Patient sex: M
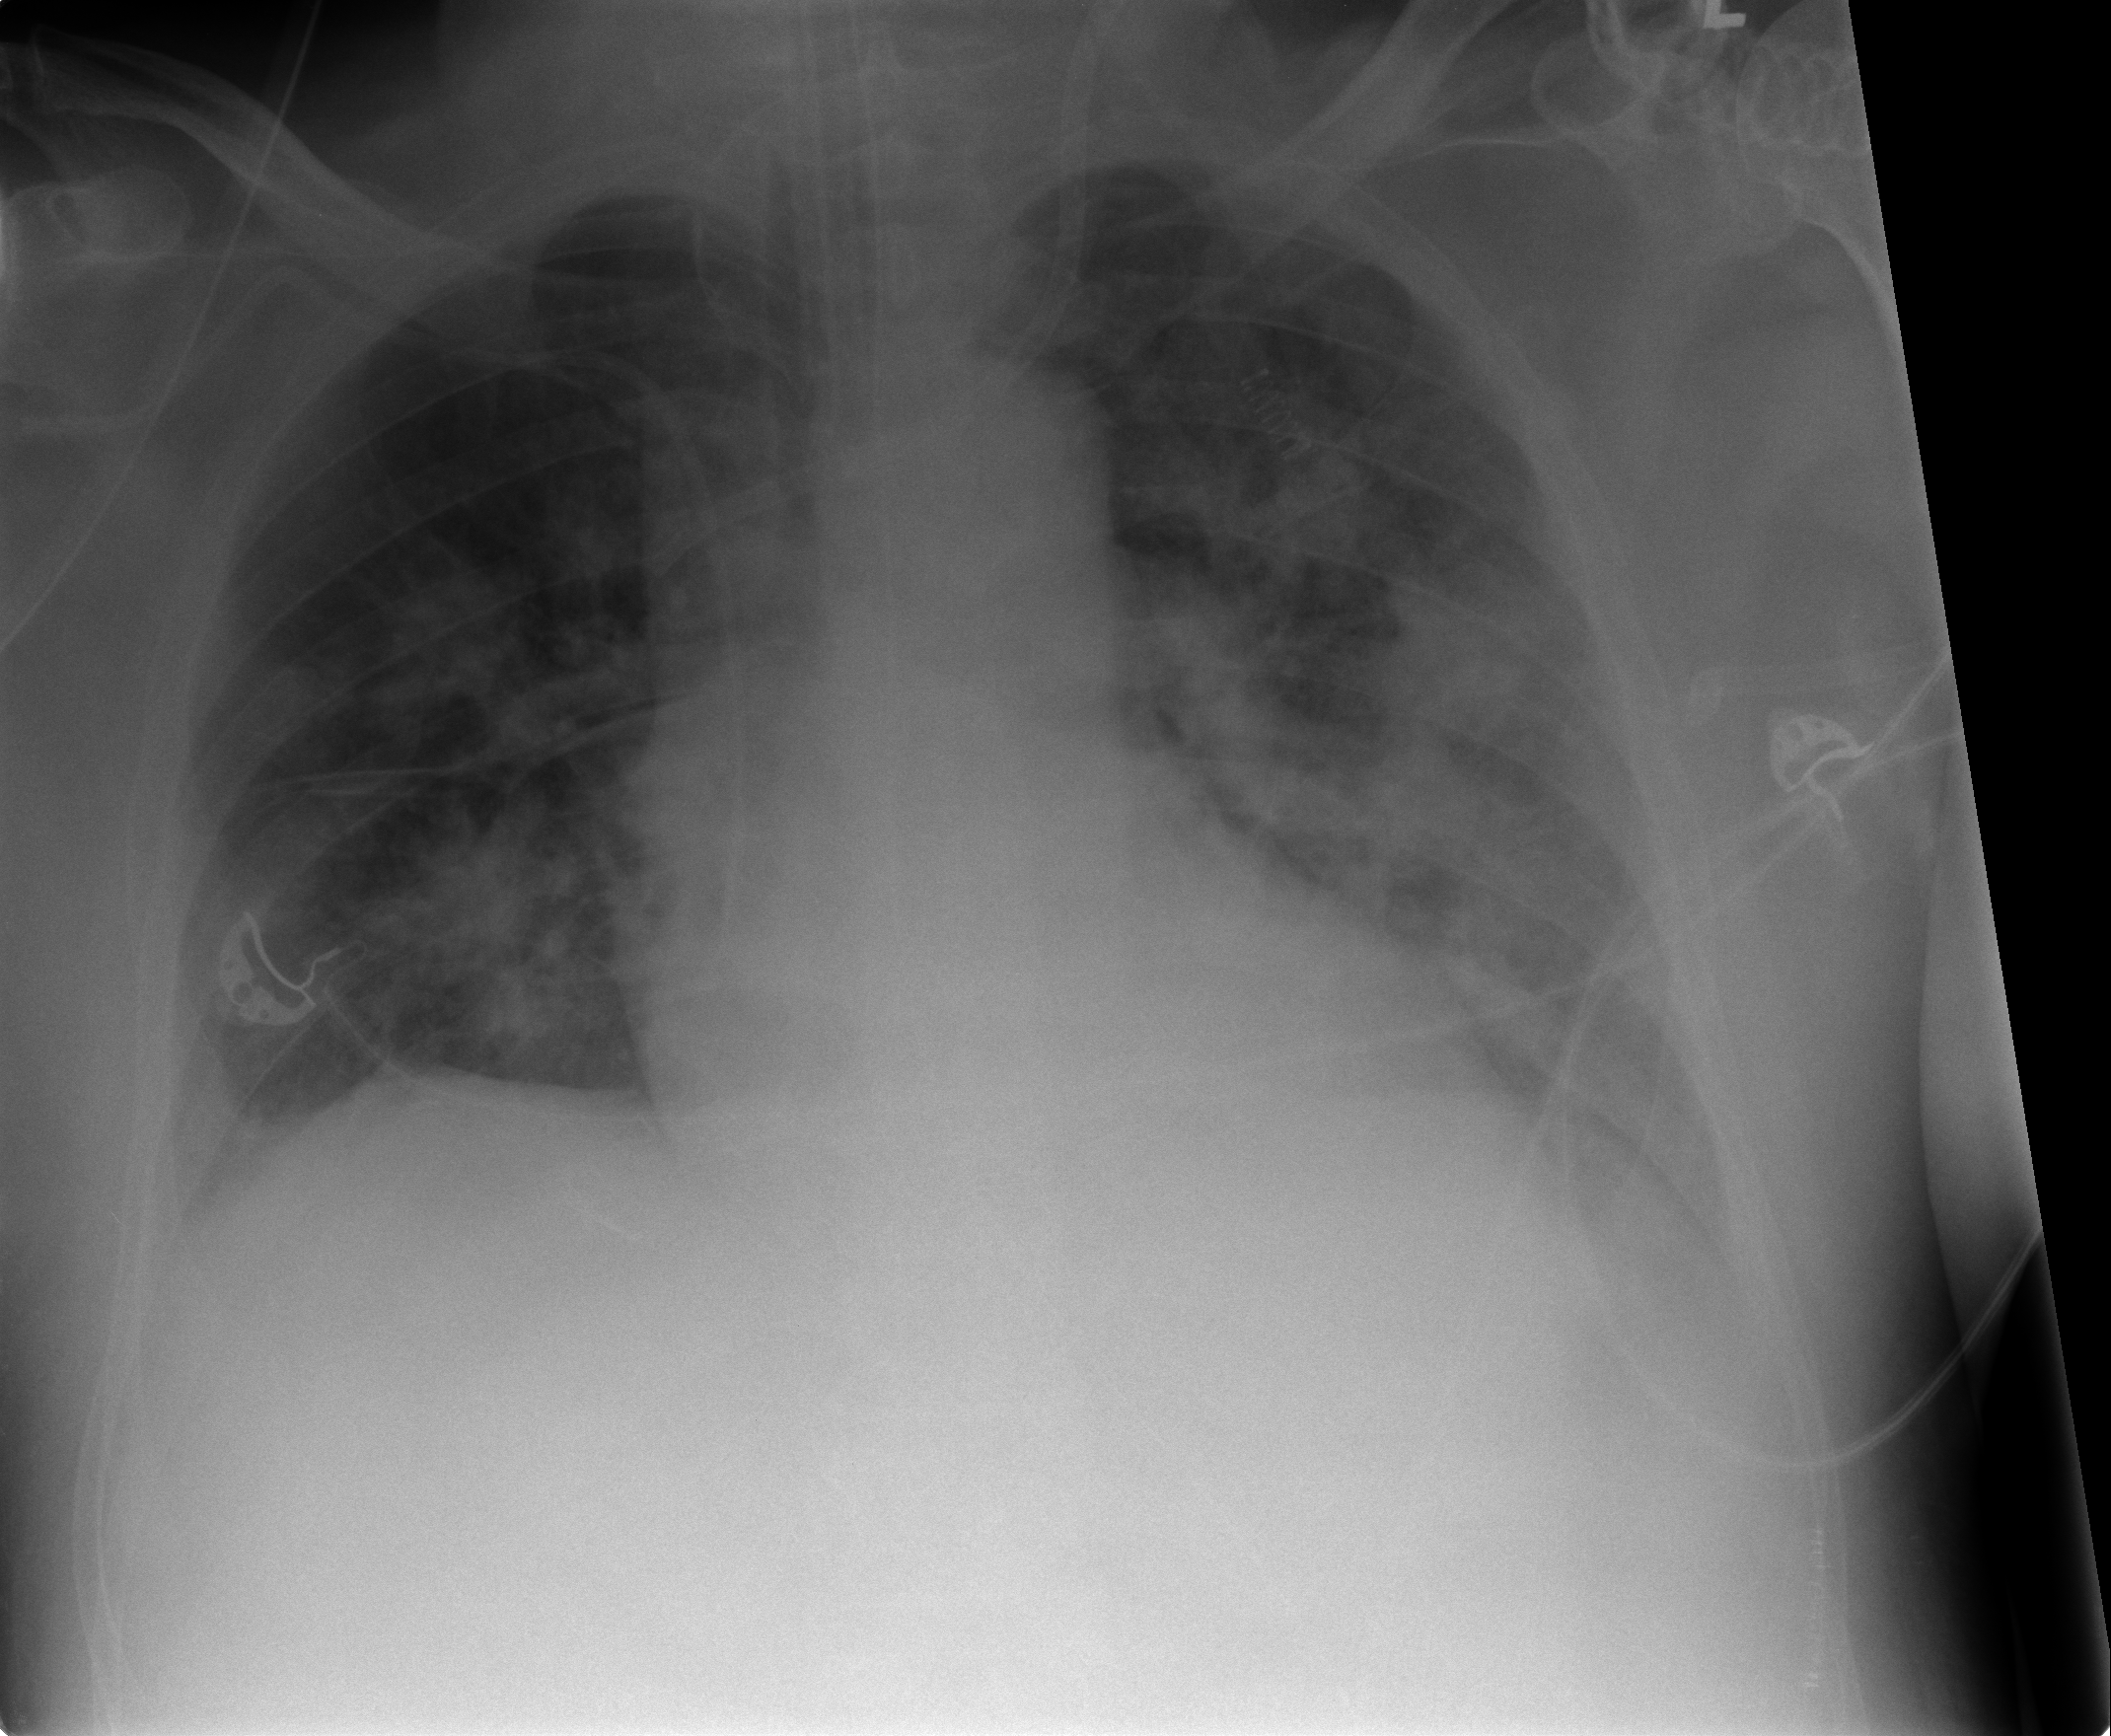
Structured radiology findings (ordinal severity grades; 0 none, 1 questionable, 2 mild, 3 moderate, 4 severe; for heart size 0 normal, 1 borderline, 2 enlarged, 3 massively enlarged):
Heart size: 0
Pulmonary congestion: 0
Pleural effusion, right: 2
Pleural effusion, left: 2
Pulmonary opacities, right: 3
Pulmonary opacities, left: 3
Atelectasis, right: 2
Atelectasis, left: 2